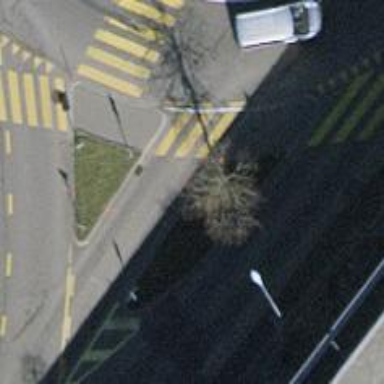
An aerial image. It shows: Unmarked road crossing.